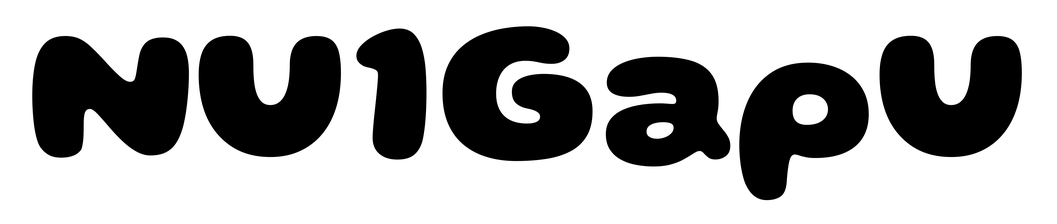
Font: Gluten_ExtraBold